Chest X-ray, PA view. Patient: 51 years old, sex M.
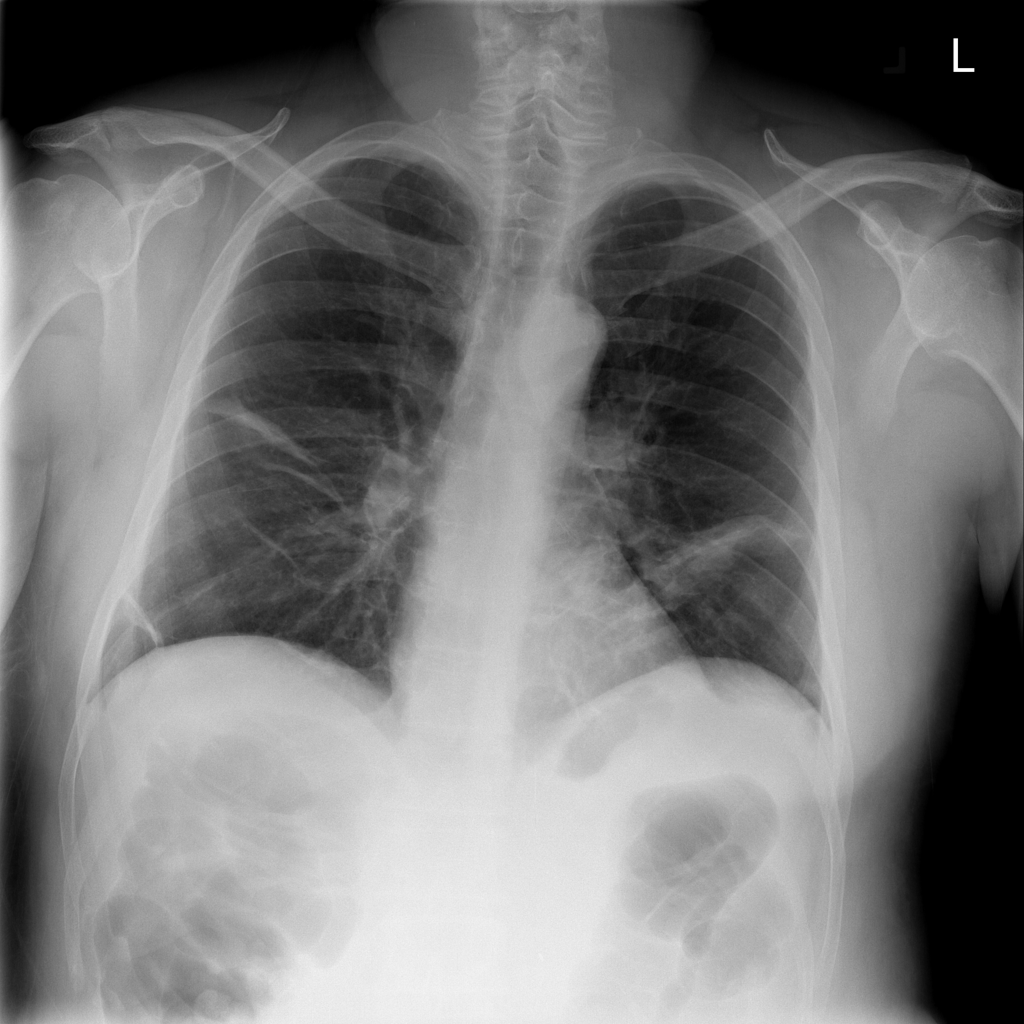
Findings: Atelectasis